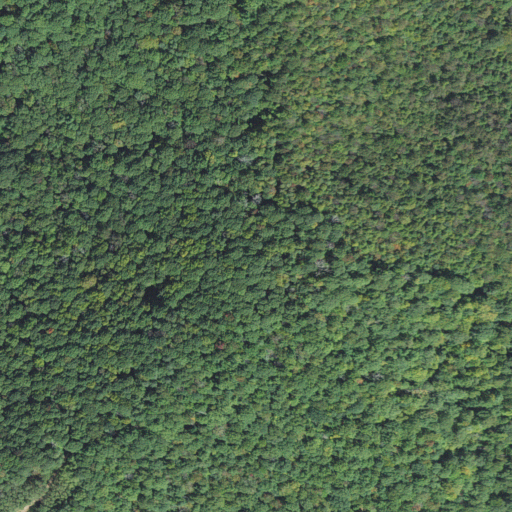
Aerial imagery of mountain in North Carolina named Piney Ridge Knob containing only deciduous forest